Question: I need to answer the following question, which reads

I have written the following code
'''
SELECT job_id,
DECODE(job_id,A, 'Ad_Pres',
B,'St_Man',
C,'IT_PROG',
)JOBID, GRADE
FROM emplyee_grade;
ORDER BY job_id
'''
Oracle is telling me "missing expression" what am I doing wrong here?
Thanks for help.
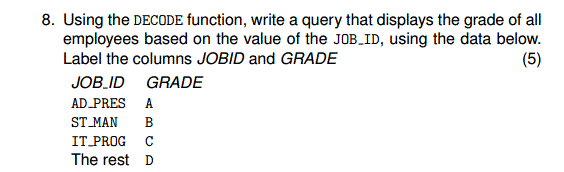
Answer: 1. As already suggested by others, there is a syntax error, remove the last comma.
2. Functionally, you are doing it wrong as per the question. The question is to decode the JOB_ID to display the required GRADEs as shown in figure.
So, the correct query is :
'''
SQL> WITH DATA AS(
2 SELECT 'AD_PRES' JOB_ID FROM DUAL UNION ALL
3 SELECT 'ST_MAN' JOB_ID FROM DUAL UNION ALL
4 SELECT 'IT_PROG' JOB_ID FROM DUAL UNION ALL
5 SELECT 'THE REST' JOB_ID FROM DUAL)
6 SELECT job_id,
7 DECODE(JOB_ID, 'AD_PRES','A','ST_MAN','B','IT_PROG','C','THE REST','D','DEFAULT') GRADE
8 FROM DATA
9 /
JOB_ID GRADE
-------- -------
AD_PRES A
ST_MAN B
IT_PROG C
THE REST D
SQL>
'''